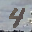
Label: 4